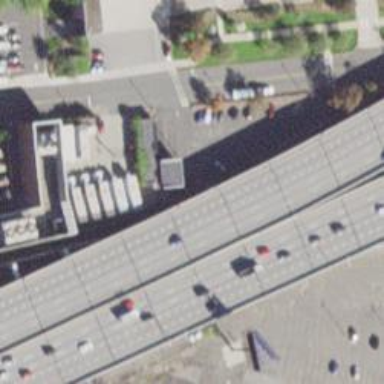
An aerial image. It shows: Asphalt busway.